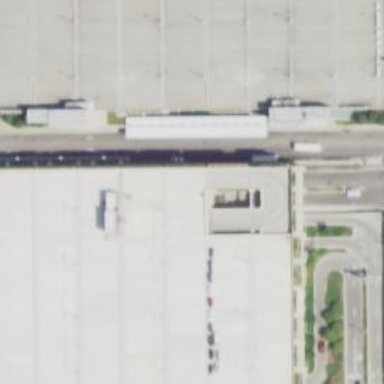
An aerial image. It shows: Car rental facility.